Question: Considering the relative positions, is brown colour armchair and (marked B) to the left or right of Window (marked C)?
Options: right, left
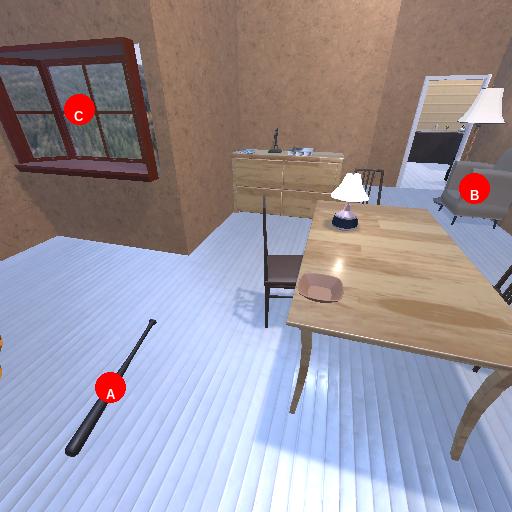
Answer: right